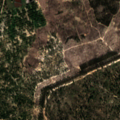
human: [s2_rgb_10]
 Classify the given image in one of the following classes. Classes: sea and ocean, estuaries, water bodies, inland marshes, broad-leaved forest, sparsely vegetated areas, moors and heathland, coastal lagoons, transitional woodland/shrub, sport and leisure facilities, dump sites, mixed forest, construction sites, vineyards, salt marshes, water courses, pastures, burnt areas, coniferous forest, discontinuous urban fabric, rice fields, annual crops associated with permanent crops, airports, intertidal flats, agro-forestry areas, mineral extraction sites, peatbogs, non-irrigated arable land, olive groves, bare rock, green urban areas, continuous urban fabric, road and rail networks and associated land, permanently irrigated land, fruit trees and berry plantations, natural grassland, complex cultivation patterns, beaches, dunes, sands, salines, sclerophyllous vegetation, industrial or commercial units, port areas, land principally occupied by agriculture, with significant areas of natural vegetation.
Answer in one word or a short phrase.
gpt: broad-leaved forest, transitional woodland/shrub